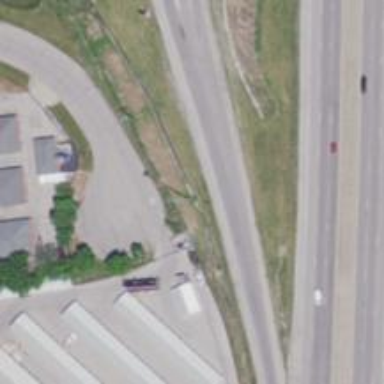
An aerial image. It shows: Trunk link highway.